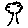
Label: tree